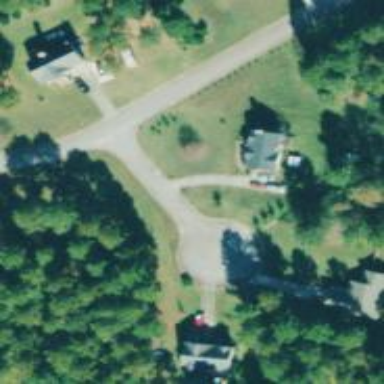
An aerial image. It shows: Turning circle on the road.